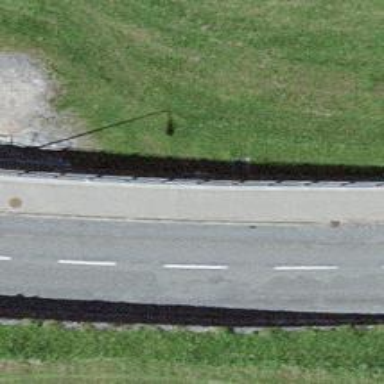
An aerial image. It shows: Retaining wall.